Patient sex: F
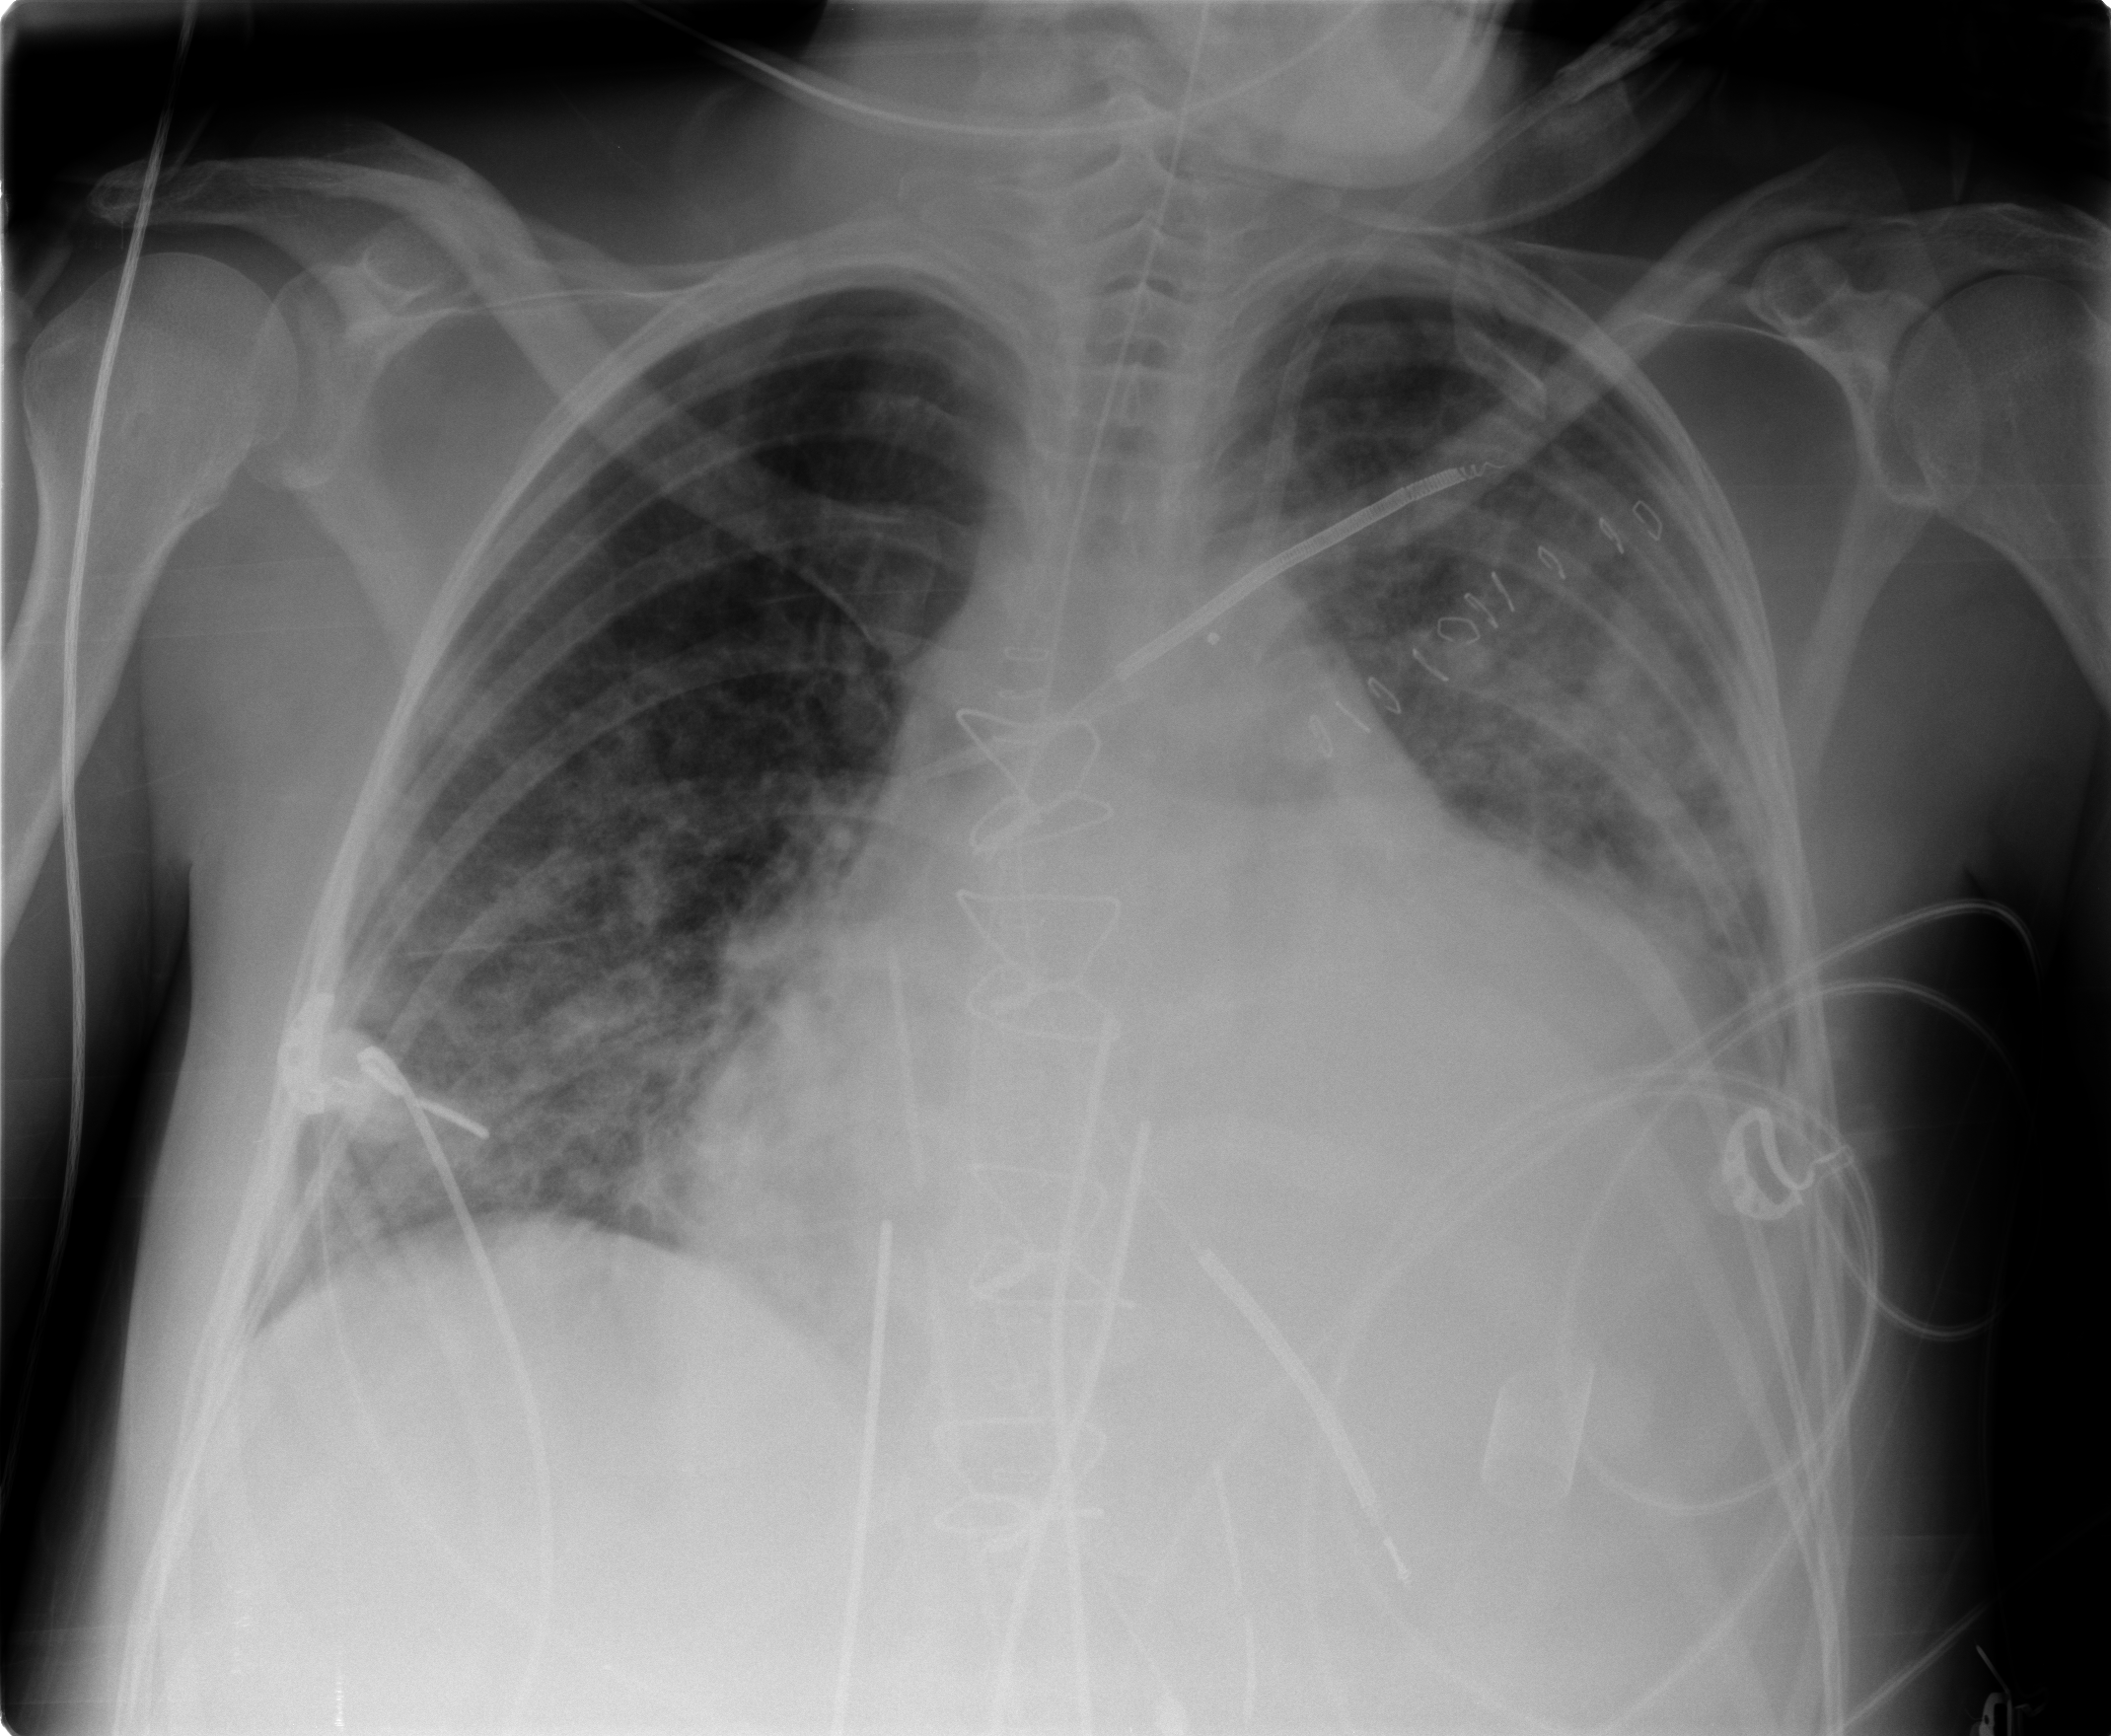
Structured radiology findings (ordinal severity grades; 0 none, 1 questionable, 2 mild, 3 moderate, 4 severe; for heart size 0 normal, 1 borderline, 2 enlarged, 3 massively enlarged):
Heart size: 3
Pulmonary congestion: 2
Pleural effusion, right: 0
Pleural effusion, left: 2
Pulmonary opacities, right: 2
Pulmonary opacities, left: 3
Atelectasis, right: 2
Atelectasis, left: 2